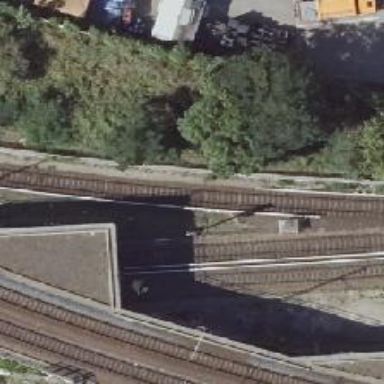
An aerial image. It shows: Railway signal.